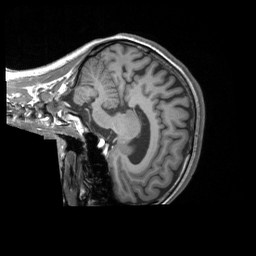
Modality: T1w
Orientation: sagittal
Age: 19
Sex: female